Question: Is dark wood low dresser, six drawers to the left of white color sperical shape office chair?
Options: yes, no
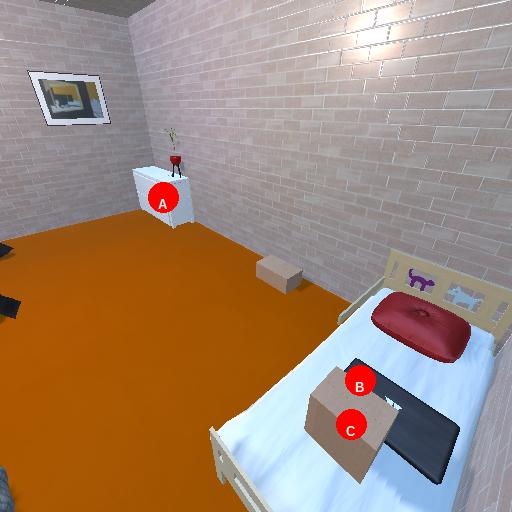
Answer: yes